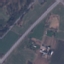
Label: Highway